Question: Hello guys i'm trying to figure out how can I add more textboxes by clicking an add button.
I'm using codeigniter framework so here is my view:
'''
<form action="save_new_inventorytype" method="POST">
<fieldset>
<legend>Add New Inventory Type</legend>
<label id="lbl_tablename" name="lbl_tablename">Inventory Type Name:</label>
<input type="text" id="txt_tablename" name="txt_tablename" size="30" /><br>
<label id="lbl_columns" name="lbl_columns" style="position: absolute; top: 276px;">Column Name:</label>
<label style="position: absolute; top: 276px; left: 352px;">Type:</label>
<label style="position: absolute; top: 276px; left: 565px;">Length/Values:</label><br>
<br>
<input type="text" id="txt_columnname" name="txt_columnname" size="30"/>&nbsp;
<select id="cbo_columntype" name="cbo_columntype" style="width: 200px;">
<option>INT</option>
<option>VARCHAR</option>
<option>TEXT</option>
<option>DATE</option>
</select>&nbsp;
<input type="text" id="txt_columnlength" name="txt_columnlength" size="30"/>&nbsp;
<button type="button" class="btn_plusvalue btn-success btn-sm"><span class="glyphicon glyphicon-plus"></span></button><br>
<br>
<button type="button" class="btn_addtable btn-success btn-sm" id="btn_addtable" name="btn_addtable">Save Inventory Type</button>
<button type="button" class="btn_canceltable btn-danger btn-sm">Cancel</button>
<button type="button" class="btn_cleartable btn-warning btn-sm">Clear</button>
</fieldset>
</form>
'''
Here is a print screen of my view:
I want to have those three(textbox,combobox,textbox) to duplicate when I click on that plus button.
Can anyone help me on this one? Please? I know that I have to use loop but I don't know how.
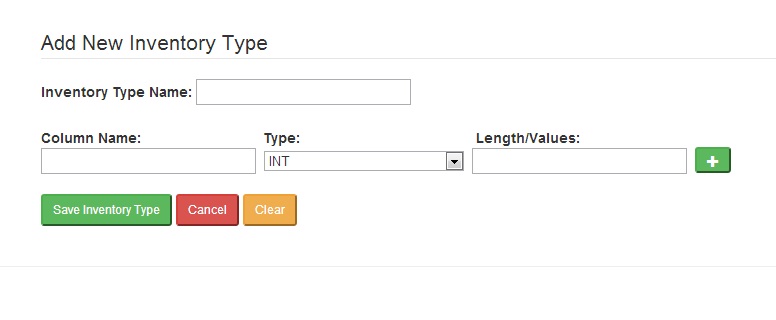
Answer: I have 'jquery' solution for adding textbox on click of button. try something like this:
Suppose, you have form and button like:
'''
<form>
<input type="button" value="Add textbox" name="add" id="add"/>
</form>
'''
then use <URL> method in 'script' tags:
'''
var r;
$(function(){
$('#add').on('click',function(){
for(var i=0;i<10;i++){
r= $('<input type="text" value="textbox" id="i"/>');
}
$("form").append(r);
});
});
'''
here, '<input type="text" value="textbox"/>' is taken as variable and then 'appended' to the 'form'.
<URL>.
Hi, <URL>